Interaction volume radius: 5 \u00c5
Interaction volume height: 30 \u00c5
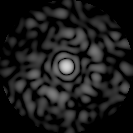
Disorder parameter: 0.8771